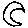
Label: moon